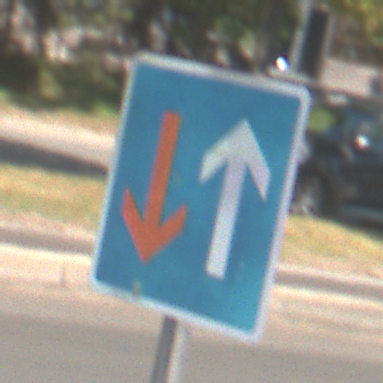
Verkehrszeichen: VorrangVorGegenverkehr
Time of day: Midday
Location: Outdoor (Urban)
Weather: Clear
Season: NotSpecified
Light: Natural